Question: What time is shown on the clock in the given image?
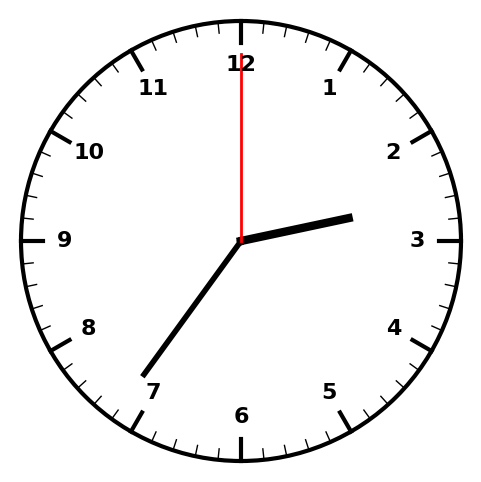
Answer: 02:36:00